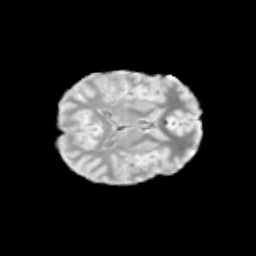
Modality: T2w
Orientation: axial
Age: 12
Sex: female
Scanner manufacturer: siemens
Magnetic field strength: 3 T
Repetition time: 3.8 s
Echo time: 0.07 s